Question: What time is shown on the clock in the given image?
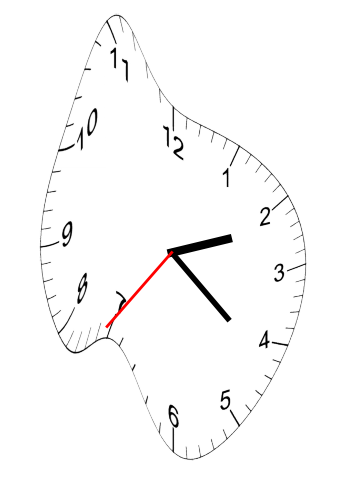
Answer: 02:21:36